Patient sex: F
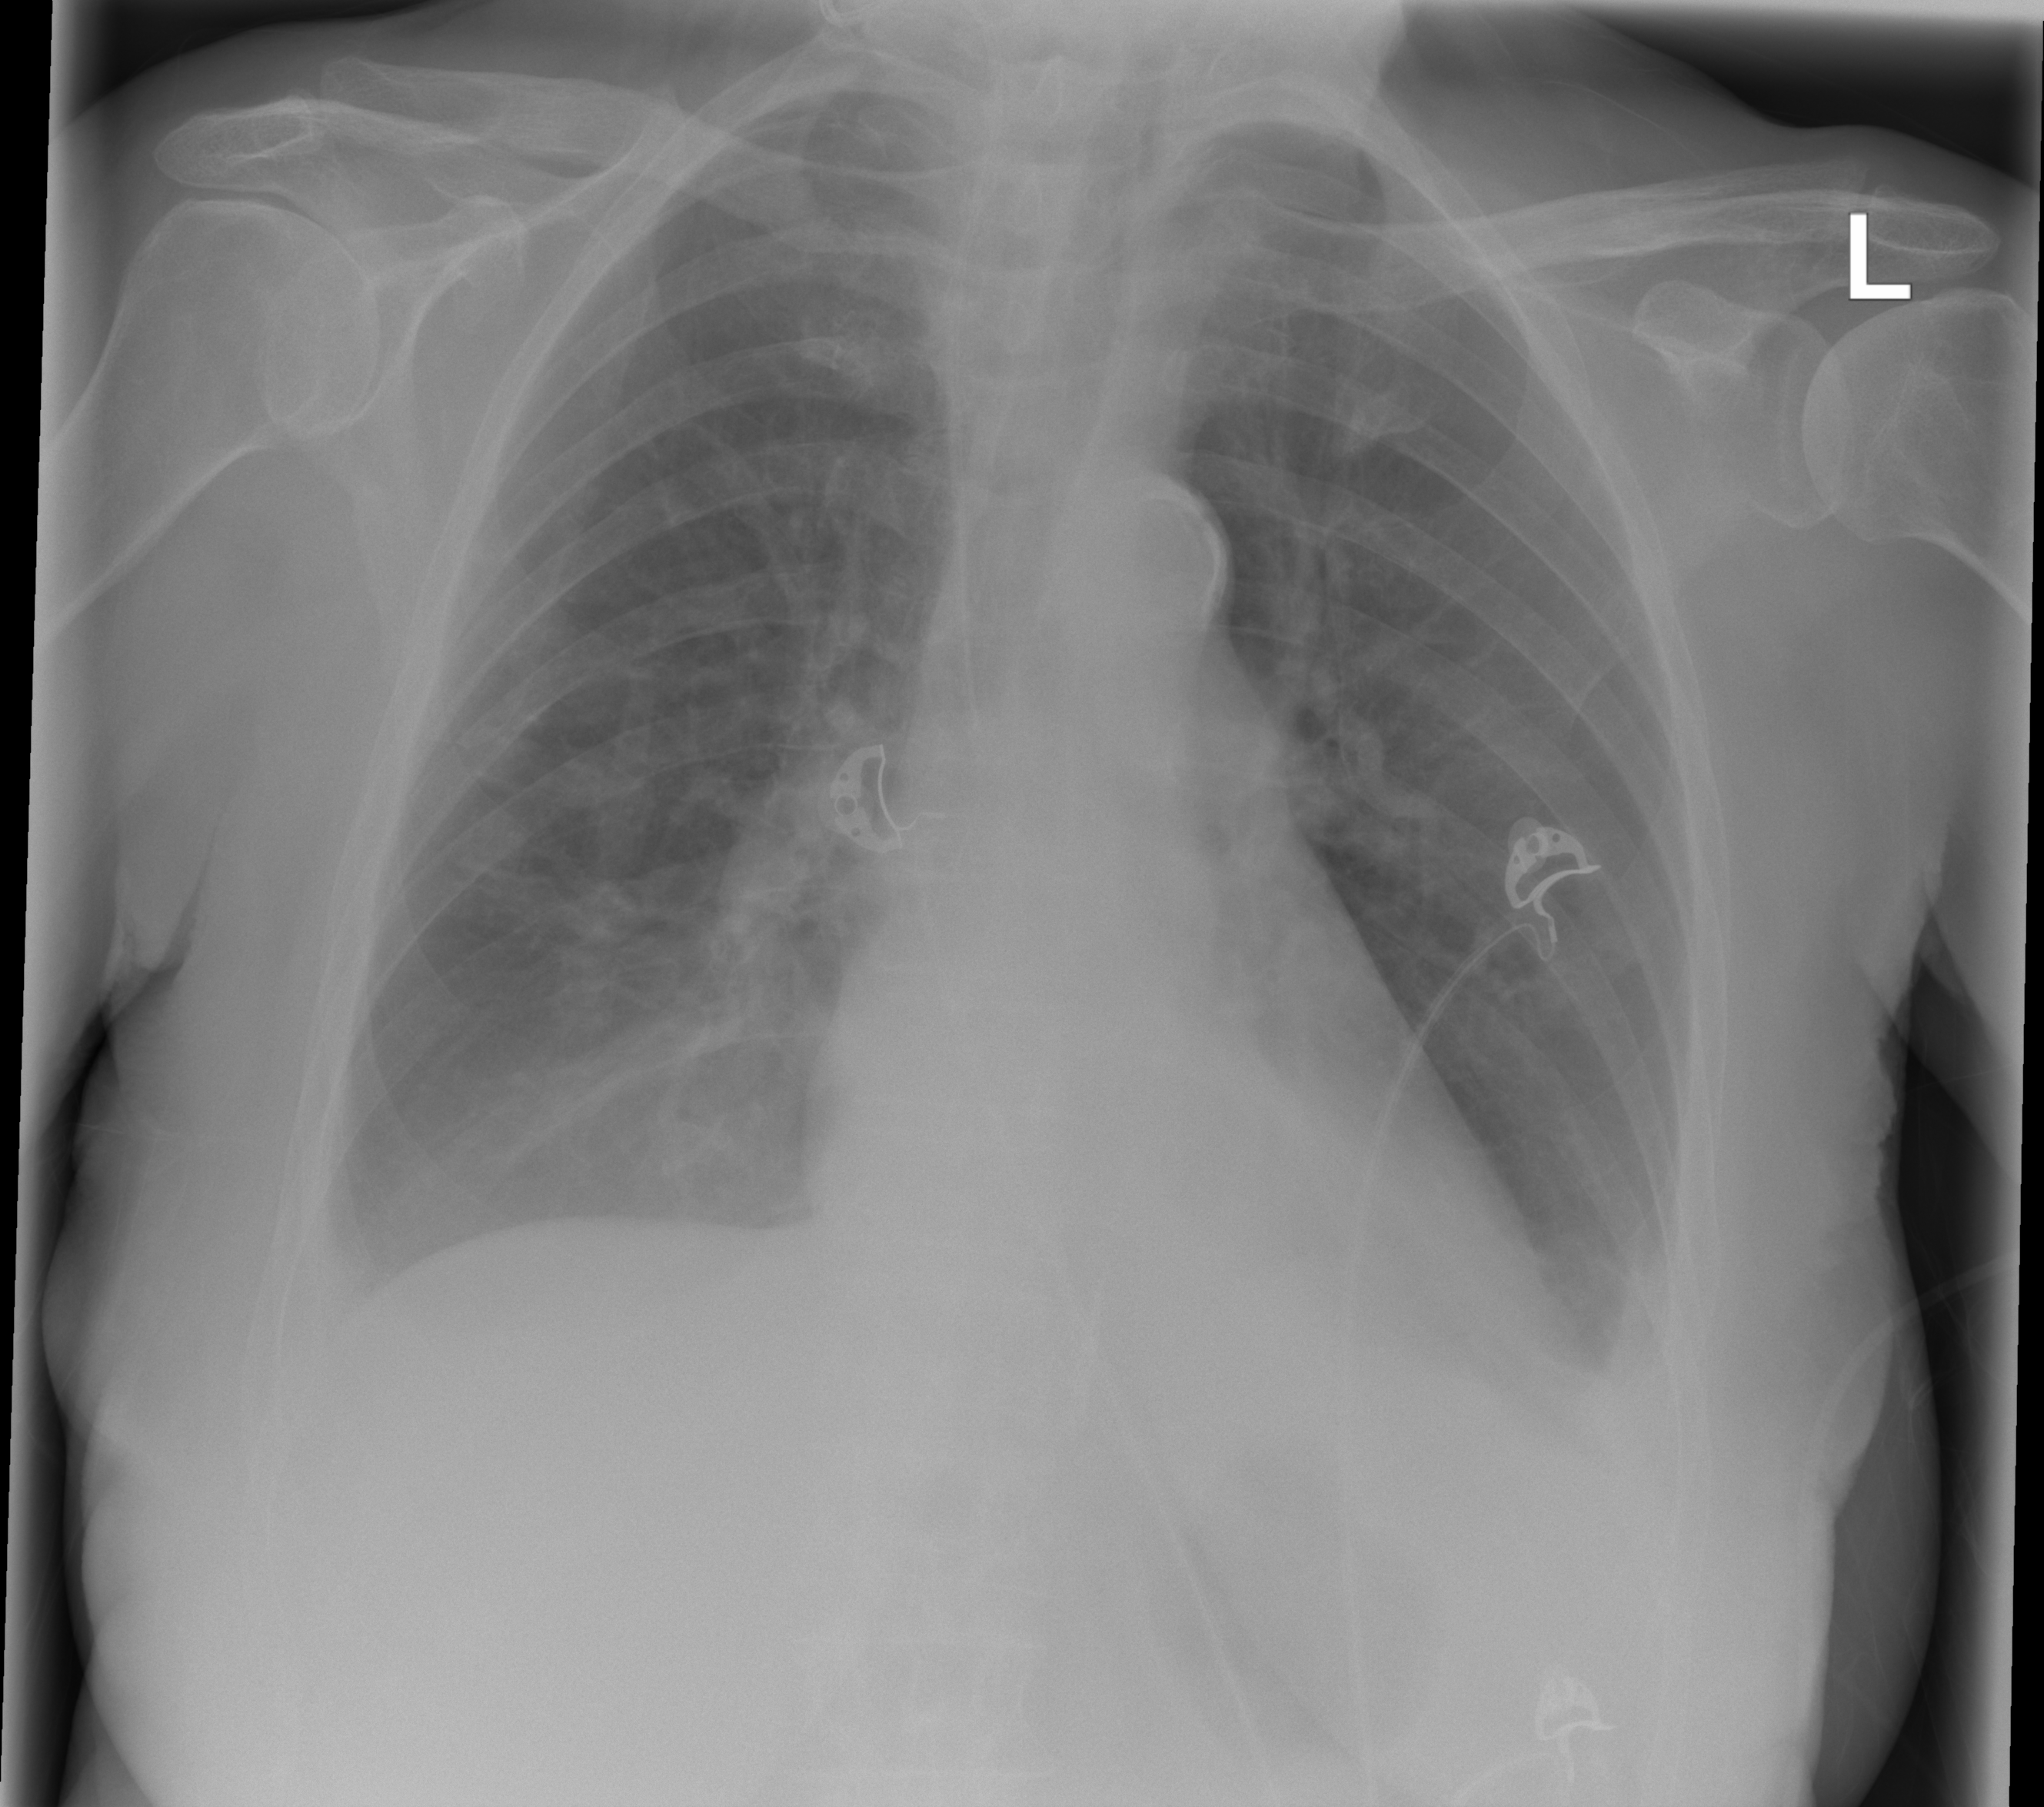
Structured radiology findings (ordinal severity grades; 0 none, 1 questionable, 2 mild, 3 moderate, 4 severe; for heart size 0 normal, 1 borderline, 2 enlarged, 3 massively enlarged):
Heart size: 0
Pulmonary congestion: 0
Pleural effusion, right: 1
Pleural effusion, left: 1
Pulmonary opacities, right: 0
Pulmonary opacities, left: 0
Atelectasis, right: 2
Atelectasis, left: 2